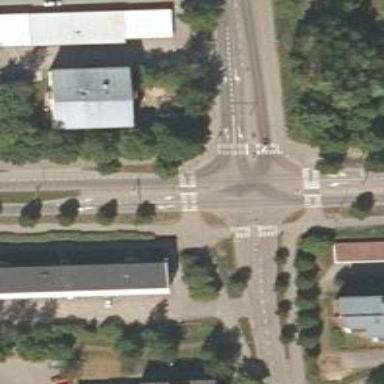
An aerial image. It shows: Asphalt cycleway with uncontrolled zebra crossing. The crossing has island for safety.